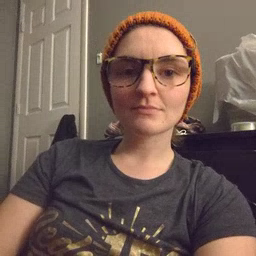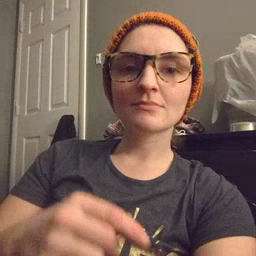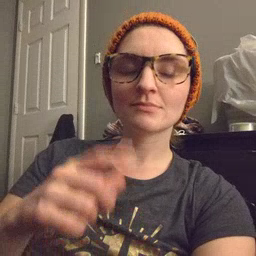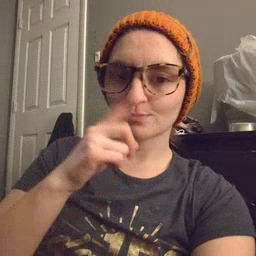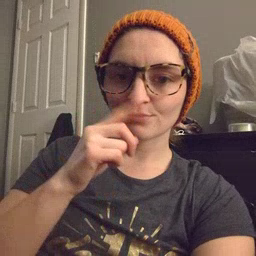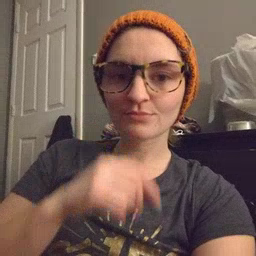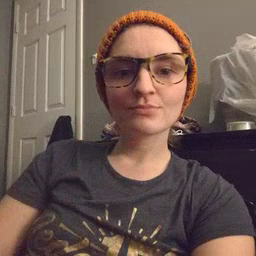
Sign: mouse